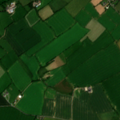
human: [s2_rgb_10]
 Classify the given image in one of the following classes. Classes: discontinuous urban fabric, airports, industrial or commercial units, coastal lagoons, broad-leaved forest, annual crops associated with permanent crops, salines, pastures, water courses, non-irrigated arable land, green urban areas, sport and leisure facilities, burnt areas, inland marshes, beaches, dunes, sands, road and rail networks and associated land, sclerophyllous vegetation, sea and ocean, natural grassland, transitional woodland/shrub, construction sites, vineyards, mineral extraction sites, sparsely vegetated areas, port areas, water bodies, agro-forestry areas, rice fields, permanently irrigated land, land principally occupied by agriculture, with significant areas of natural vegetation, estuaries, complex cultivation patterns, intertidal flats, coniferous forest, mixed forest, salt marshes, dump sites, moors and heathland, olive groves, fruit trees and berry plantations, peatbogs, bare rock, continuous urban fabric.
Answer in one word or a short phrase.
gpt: non-irrigated arable land, pastures